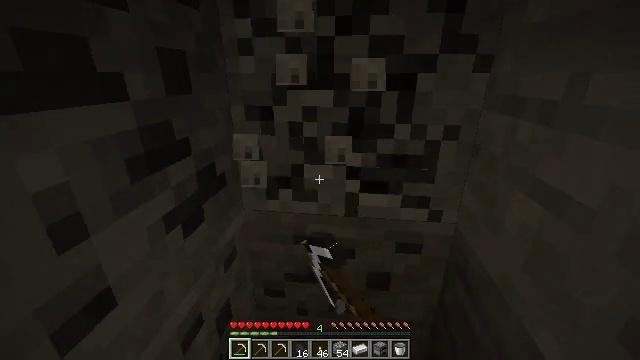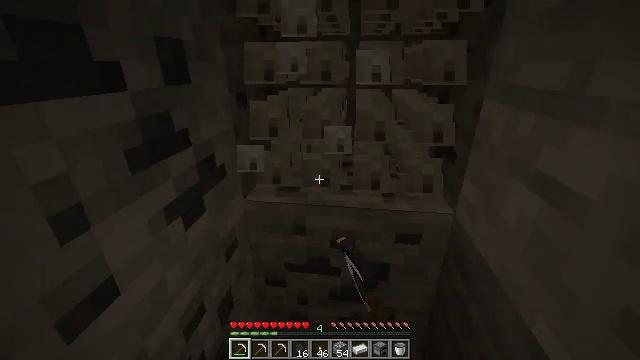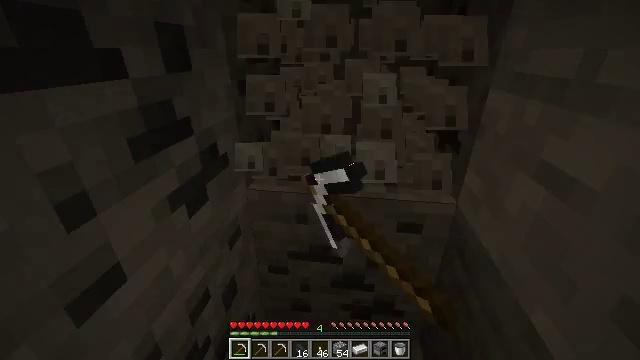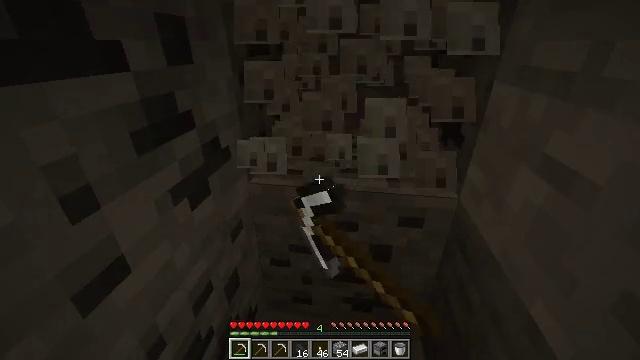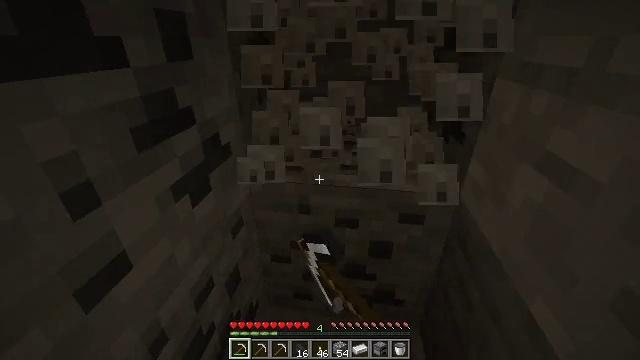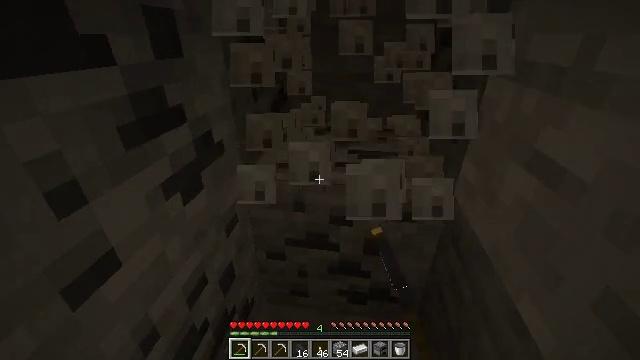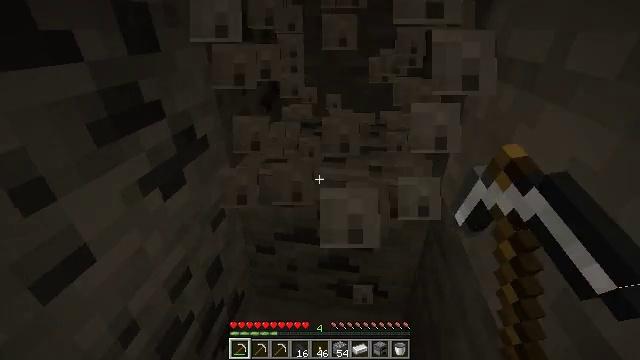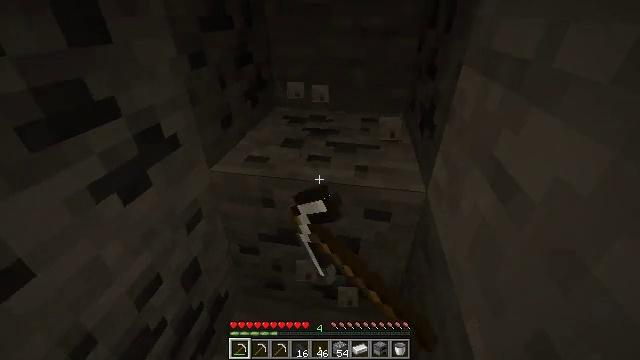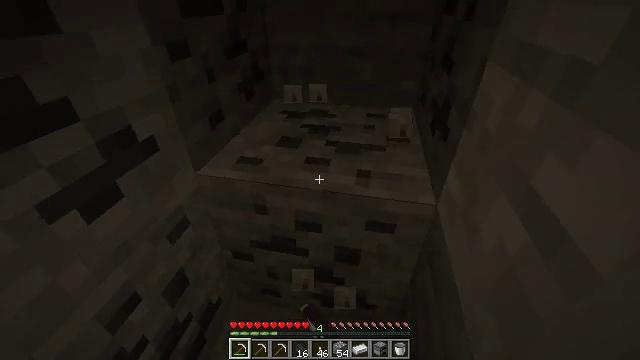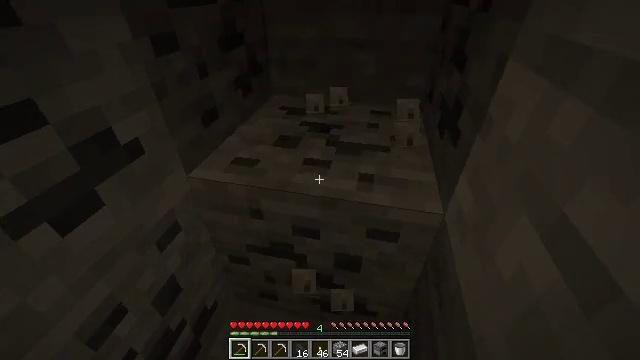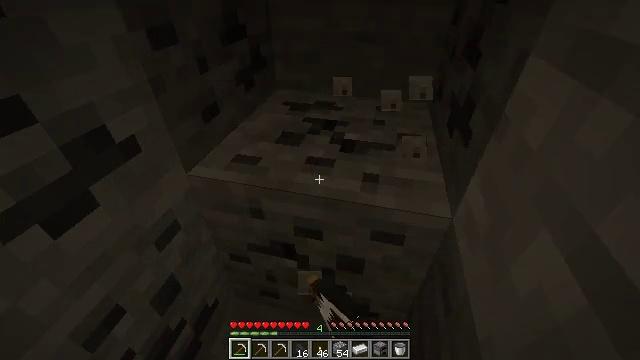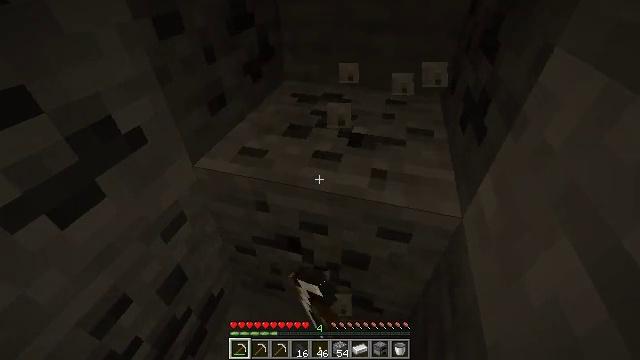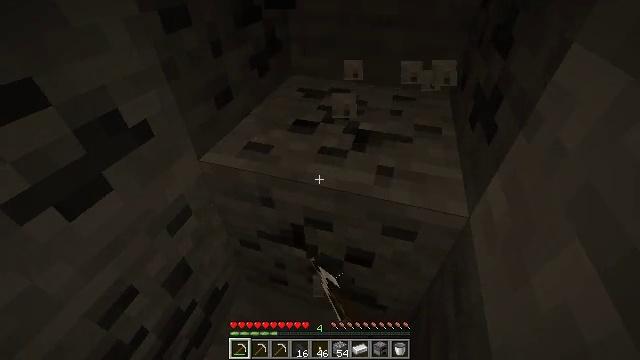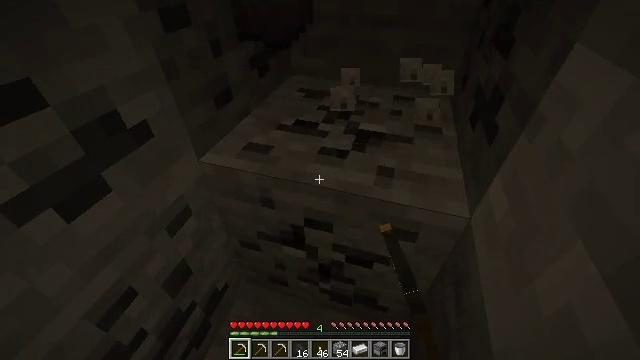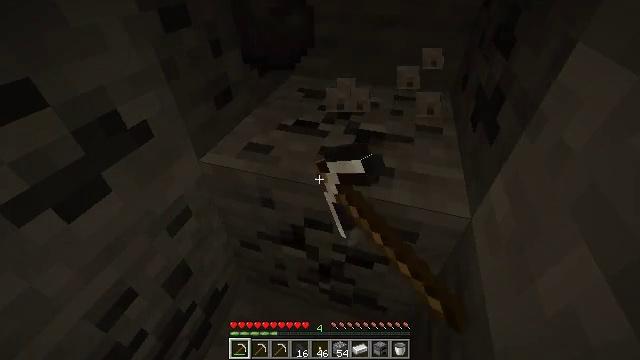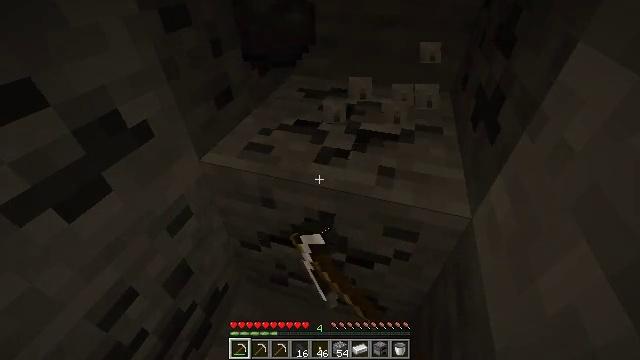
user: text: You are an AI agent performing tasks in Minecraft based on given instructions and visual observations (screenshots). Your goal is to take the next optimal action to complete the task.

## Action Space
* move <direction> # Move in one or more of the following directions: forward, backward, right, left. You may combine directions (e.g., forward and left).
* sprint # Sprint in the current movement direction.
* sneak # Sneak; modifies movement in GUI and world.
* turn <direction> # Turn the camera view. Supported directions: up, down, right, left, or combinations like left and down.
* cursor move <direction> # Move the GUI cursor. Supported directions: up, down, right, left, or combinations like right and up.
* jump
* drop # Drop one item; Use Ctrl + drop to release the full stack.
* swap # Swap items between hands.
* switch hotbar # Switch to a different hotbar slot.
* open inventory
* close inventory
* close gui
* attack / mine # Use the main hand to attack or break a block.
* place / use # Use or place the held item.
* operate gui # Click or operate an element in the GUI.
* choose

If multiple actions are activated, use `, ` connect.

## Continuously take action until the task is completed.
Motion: motion action
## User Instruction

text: Mine the coal ore underground.
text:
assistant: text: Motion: turn down, attack / mine
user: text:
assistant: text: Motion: turn down, attack / mine
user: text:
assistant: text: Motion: turn down, attack / mine
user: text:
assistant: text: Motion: attack / mine
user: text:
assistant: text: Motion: move right, attack / mine
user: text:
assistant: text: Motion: move forward and move right, turn down, attack / mine
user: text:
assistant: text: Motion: move forward and move right, turn down, attack / mine
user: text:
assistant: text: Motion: move right, turn left and down, attack / mine
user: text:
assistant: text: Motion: turn down, attack / mine
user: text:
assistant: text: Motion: turn left and down, attack / mine
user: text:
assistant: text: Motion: turn left and down, attack / mine
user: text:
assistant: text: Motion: turn left and down, attack / mine
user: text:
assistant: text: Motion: attack / mine
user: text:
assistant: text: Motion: attack / mine
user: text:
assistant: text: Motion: attack / mine
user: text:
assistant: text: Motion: attack / mine
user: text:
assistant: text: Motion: attack / mine
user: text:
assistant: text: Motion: attack / mine
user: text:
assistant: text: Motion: attack / mine
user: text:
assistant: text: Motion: attack / mine
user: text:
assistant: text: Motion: attack / mine
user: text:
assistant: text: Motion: attack / mine
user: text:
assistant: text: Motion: attack / mine
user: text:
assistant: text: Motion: move right, attack / mine
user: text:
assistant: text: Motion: move right, turn left and up, attack / mine
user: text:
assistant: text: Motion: move right, turn left and up, attack / mine
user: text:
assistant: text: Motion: move right, turn left and up, attack / mine
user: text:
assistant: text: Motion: move right, turn left and up, attack / mine
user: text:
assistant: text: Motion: move right, turn left and up, attack / mine
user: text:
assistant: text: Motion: turn left and up, attack / mine